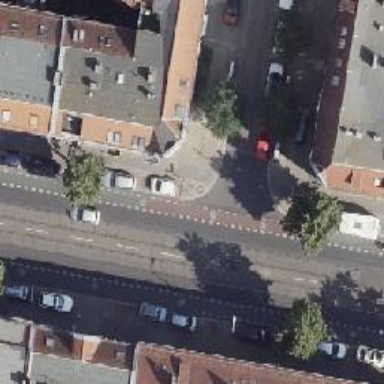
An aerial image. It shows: Residential road with parallel parking lanes on the left side. The left sidewalk has surface made of sett.